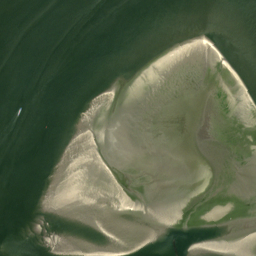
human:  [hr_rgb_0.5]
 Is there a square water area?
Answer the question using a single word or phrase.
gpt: no

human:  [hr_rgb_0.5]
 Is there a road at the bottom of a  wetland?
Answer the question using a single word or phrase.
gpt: yes

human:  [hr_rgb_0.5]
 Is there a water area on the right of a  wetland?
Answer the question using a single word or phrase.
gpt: no

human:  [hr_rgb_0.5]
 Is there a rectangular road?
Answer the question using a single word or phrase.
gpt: no

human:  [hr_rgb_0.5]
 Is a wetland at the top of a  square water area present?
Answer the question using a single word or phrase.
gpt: no

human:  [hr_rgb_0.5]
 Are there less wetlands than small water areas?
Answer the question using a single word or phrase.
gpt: no

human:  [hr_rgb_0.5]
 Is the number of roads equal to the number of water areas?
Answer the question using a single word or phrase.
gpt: yes

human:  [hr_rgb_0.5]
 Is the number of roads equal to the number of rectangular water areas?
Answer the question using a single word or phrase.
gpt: no

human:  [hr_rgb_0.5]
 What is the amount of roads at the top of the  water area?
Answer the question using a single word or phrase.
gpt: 1

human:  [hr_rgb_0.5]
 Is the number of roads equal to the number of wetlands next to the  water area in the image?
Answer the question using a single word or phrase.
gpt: no

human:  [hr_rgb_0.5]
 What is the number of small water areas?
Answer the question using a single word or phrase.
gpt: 0

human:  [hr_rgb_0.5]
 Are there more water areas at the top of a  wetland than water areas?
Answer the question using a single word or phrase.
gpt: no

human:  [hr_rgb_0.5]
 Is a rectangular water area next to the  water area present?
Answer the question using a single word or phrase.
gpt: no

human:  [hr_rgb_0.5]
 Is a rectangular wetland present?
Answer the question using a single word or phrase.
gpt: no

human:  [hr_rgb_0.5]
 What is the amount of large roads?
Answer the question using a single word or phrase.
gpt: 0

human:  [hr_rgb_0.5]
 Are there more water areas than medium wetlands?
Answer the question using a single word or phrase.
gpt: yes

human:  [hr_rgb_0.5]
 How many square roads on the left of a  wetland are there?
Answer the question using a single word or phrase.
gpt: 0

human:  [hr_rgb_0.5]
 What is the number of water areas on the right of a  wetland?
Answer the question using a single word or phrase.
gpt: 0

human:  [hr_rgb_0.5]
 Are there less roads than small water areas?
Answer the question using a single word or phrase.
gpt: no

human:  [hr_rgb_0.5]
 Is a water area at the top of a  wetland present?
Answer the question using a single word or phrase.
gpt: no

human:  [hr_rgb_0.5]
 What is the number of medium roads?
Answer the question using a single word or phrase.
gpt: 0

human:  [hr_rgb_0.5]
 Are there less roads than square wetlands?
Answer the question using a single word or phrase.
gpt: no

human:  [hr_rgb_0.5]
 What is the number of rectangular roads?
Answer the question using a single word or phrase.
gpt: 0

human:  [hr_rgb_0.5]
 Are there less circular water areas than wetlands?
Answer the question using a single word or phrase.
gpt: yes

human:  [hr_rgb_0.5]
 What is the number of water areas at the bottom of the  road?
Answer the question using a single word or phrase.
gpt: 0

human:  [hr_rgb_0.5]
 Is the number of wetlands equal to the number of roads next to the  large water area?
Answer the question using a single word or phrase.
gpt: no

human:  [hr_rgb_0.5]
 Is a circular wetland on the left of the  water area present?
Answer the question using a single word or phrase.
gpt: no

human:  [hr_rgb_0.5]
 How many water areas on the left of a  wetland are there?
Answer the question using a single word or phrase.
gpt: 0

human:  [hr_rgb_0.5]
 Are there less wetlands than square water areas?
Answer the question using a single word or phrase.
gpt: no

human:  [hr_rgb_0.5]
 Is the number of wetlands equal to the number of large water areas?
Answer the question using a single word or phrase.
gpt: no

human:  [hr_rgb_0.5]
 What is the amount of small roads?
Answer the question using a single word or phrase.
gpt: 1

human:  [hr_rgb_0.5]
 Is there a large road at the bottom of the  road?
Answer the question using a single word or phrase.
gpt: no

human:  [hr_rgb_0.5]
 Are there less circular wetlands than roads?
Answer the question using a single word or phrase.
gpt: yes

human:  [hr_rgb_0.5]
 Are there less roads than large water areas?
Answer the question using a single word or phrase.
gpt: no

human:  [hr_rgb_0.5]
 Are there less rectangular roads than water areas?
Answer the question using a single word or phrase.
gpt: yes

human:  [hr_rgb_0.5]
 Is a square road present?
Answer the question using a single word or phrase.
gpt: no